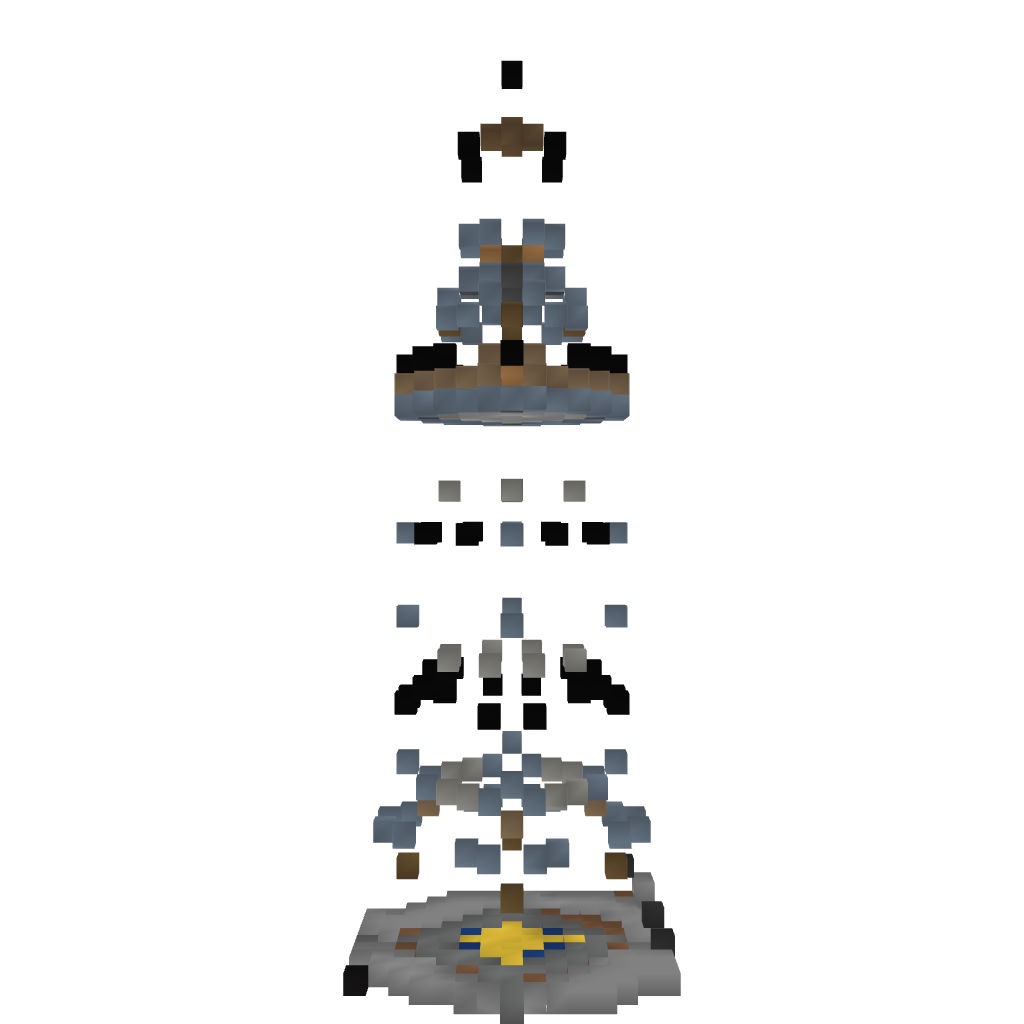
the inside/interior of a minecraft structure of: Lighttower